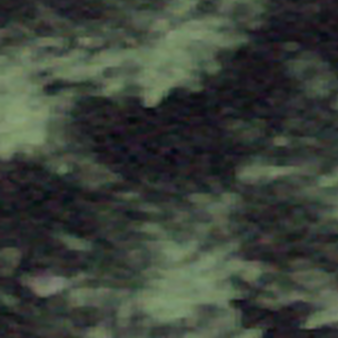
Label: other